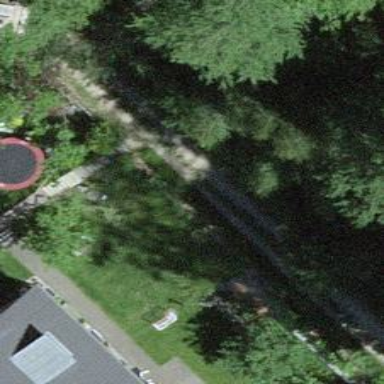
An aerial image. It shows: Steps with paved surface.